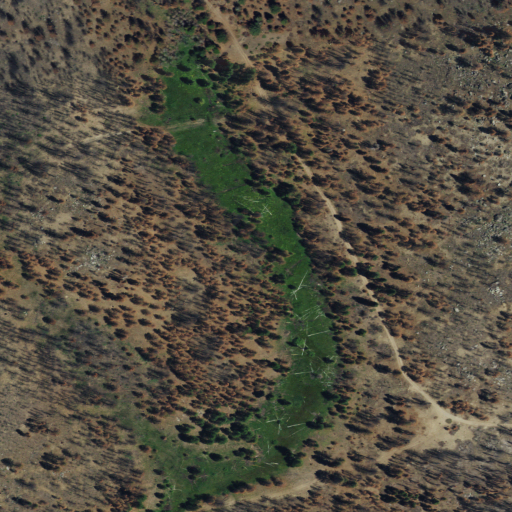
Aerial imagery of plain(s) in California named Babcock Meadows containing grassland, woody wetlands, and shrub